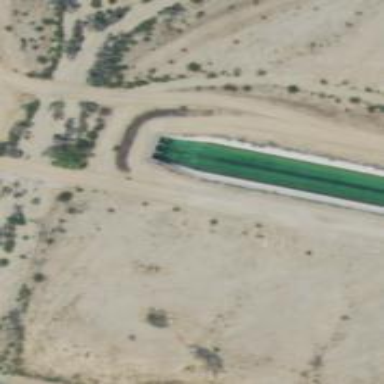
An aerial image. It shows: Water canal.